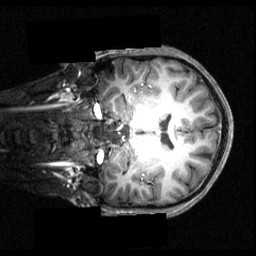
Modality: T1w
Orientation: coronal
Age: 19
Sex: male
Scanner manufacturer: siemens
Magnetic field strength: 3.951 T
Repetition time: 1.5 s
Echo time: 0.00335 s